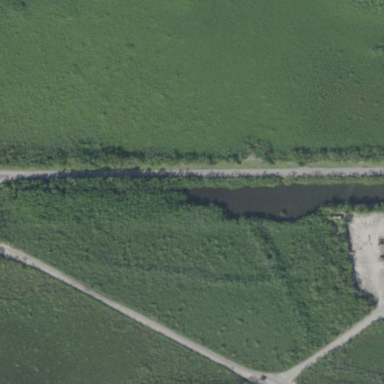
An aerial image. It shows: Marshy wetland area.